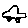
Label: car